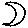
Label: moon